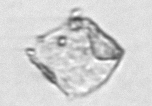
Label: detritus_transparent